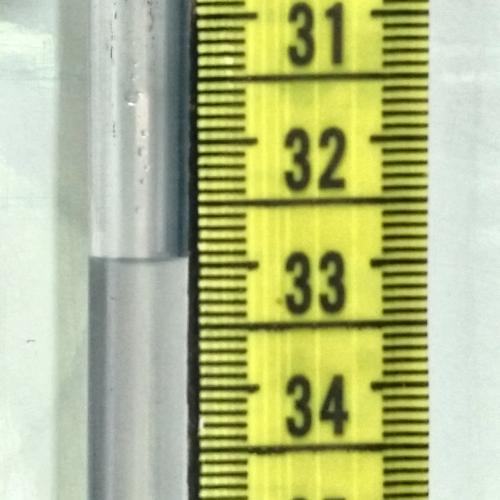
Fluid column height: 32.9 cm